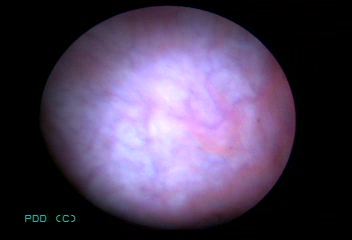
Modality: BLC
Class: Normal mucosa
Bladder cancer association: No